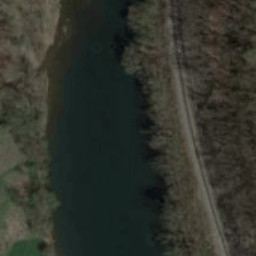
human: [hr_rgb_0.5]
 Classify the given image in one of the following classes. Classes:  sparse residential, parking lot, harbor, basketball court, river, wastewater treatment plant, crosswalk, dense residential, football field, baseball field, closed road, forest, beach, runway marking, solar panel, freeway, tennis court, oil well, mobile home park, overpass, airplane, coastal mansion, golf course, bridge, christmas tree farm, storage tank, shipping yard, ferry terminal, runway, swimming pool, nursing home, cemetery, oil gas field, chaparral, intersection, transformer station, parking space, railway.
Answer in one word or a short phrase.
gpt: river